Question: I'm having some weird problem with MathJax. Everything on my site works fine, every MathJax snippet, except some subpage. I'm making a website about functions and their transformations in Polish.
When I'm trying to perform the code, it's like it breaks performing in the middle.
I'm attaching a link to the image with the code and the results:
I'm sure I've checked the code in detail... It's really important for me to work fine!
Thanks in advance.
The code:
'''
Funkcja $f(k*x)$ rozciaga sie w poziomie dla $k>1 \lor k<-1$, zas dla $ 1<k \land k<-1 $ jest ona scisnieta w poziomie.
Funkcja $k*f(x)$ sciska sie w pionie dla $k>1 \lor k<-1$, zas dla $ 1<k \land k<-1$ jest ona rozciagnieta w pionie.
Warto zaznaczyc, iz gdy $k$ jest ujemne, to funkcja dodatkowo obraca sie symetrycznie wokol osi OX dla $k*f(x)$ i wokol osi OY dla $f(k*x)$.
'''
Oh, now I got it... The code was broken in the same place where "1< k" is placed, and Firefox reads is as a HTML tag, and this made the MathJax code run not properly.
Question can be closed
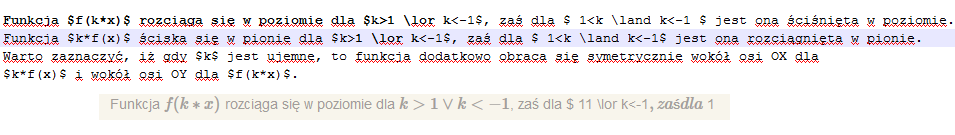
Answer: The problem is in the browser processing the (unescaped) '<' (which makes the HTML invalid) before MathJax gets to it.
Long story short, try '$k &gt; 1 \lor k&lt;-1$' to be safe.